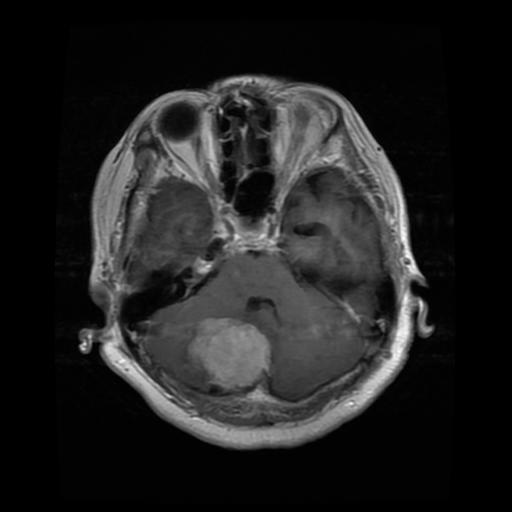
Label: meningioma